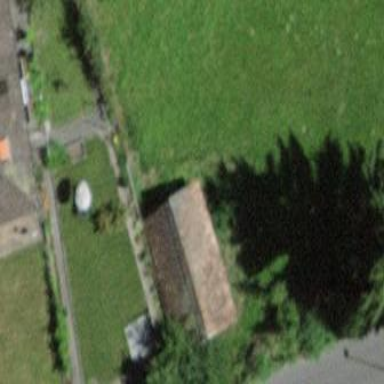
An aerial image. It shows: Rural barn.